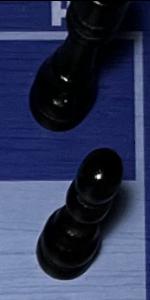
Label: Pawn_Black